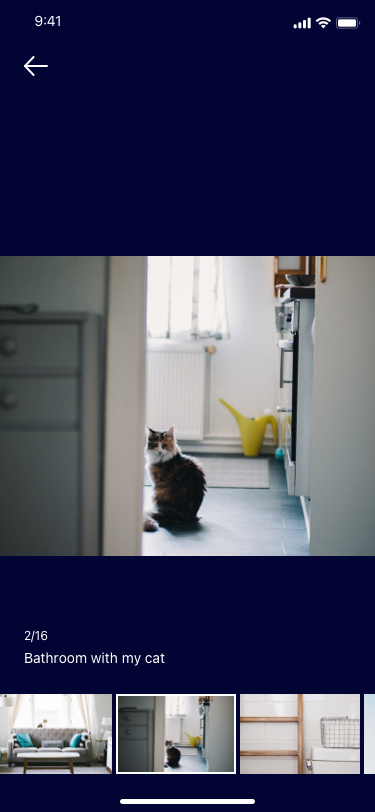
Text in this UI design:
Bathroom with my cat
2/16